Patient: sex M, age 66
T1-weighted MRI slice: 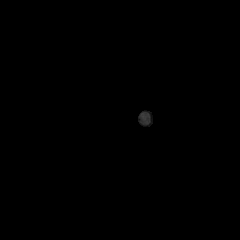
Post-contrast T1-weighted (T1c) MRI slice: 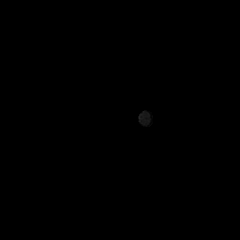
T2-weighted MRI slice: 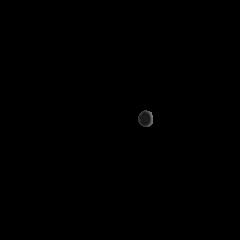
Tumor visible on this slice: no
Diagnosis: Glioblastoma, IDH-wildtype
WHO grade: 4